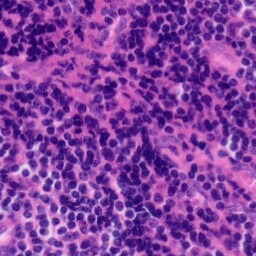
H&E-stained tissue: Tonsil